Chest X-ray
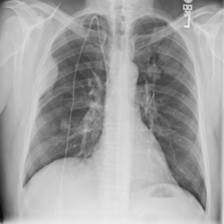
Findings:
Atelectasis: negative
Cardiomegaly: negative
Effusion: negative
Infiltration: negative
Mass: negative
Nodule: positive
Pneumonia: negative
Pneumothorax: negative
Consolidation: negative
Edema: negative
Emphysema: negative
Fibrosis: negative
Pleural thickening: negative
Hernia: negative